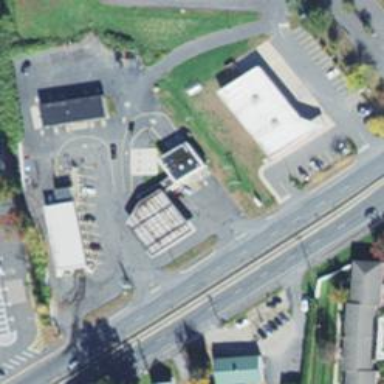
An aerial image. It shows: Convenience shop.